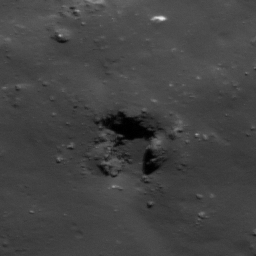
Pit: Tycho 13
Host crater: Tycho
Host type: impact_melt
Lunar coordinates: latitude -43.14, longitude 348.269